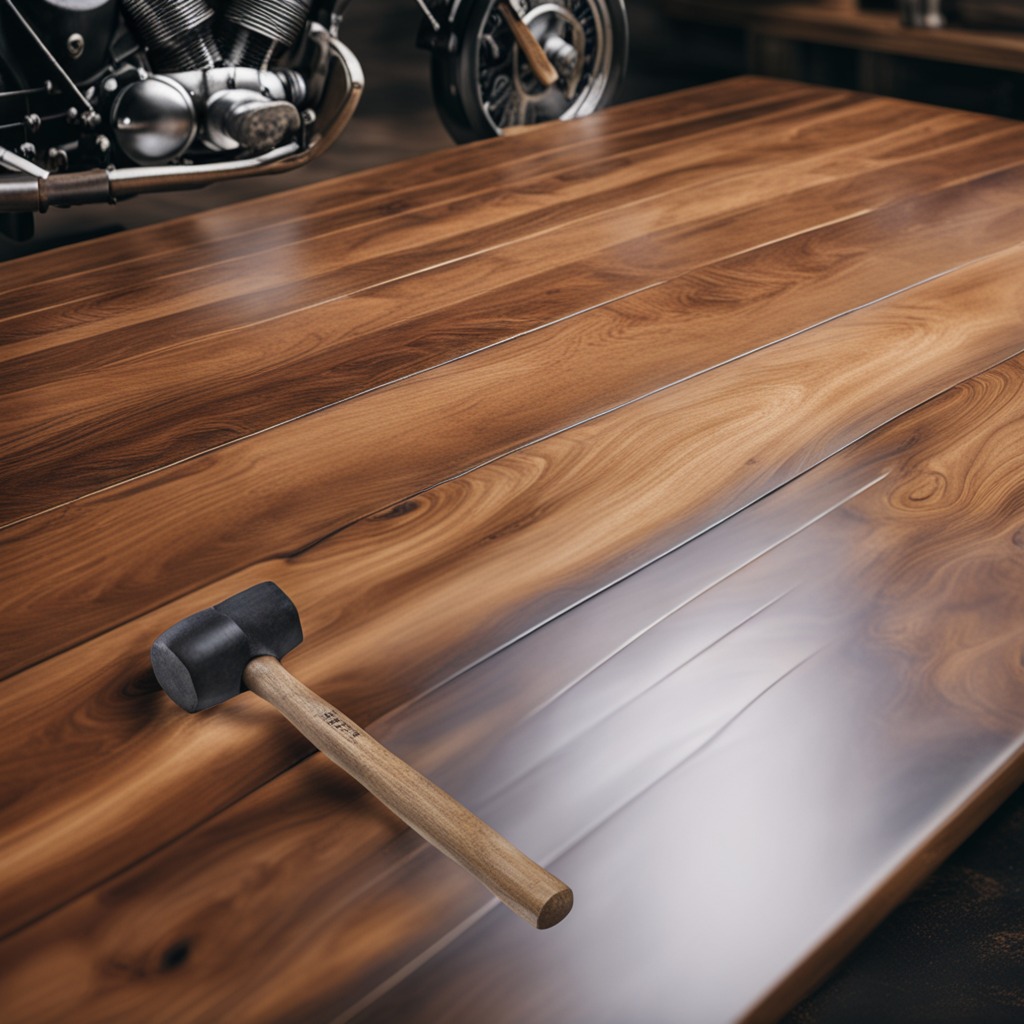
A hammer lies on the oil-spilled wooden table in a vintage motorcycle garage.